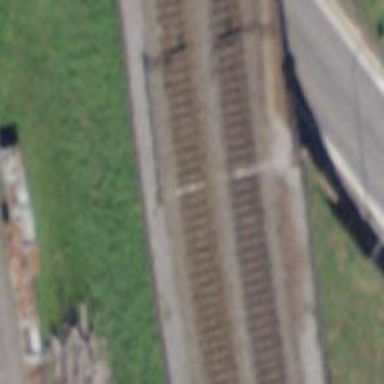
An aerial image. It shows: Single-track railway bridge with contact lines for electrification.